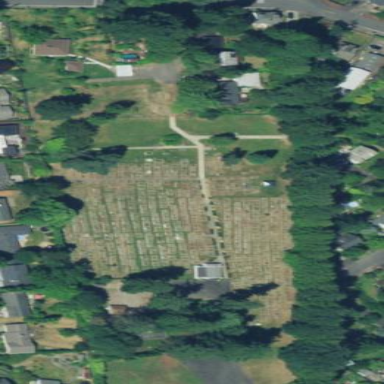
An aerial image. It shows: Cemetery.